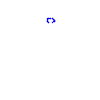
Particle: kaon